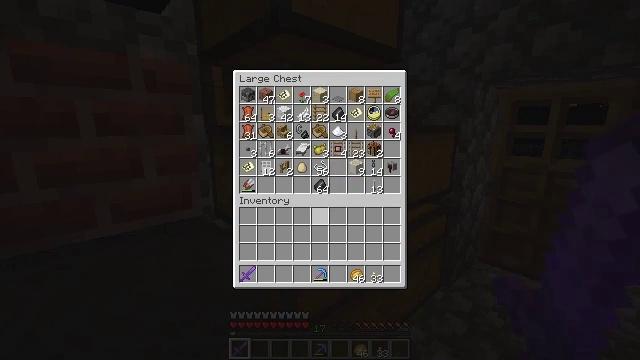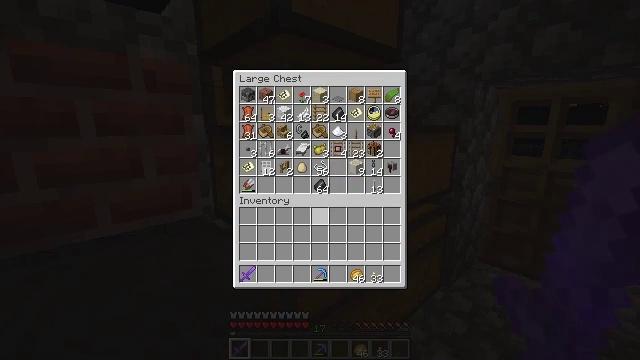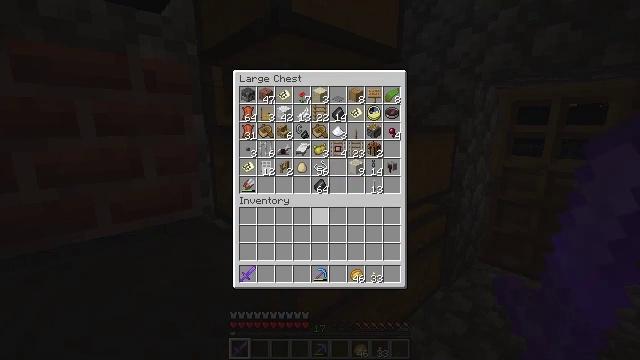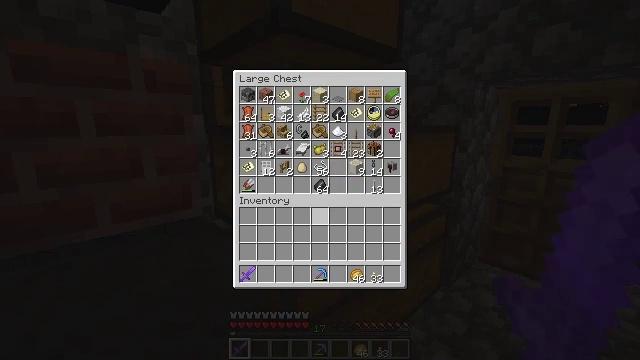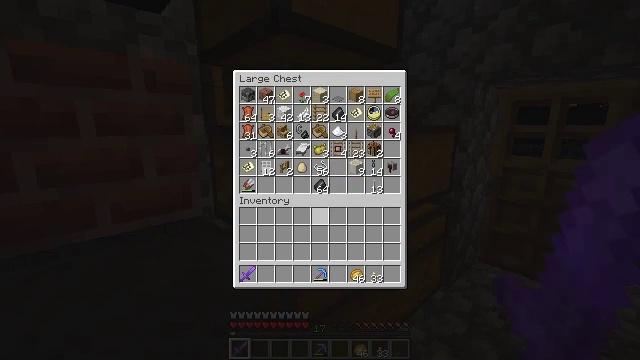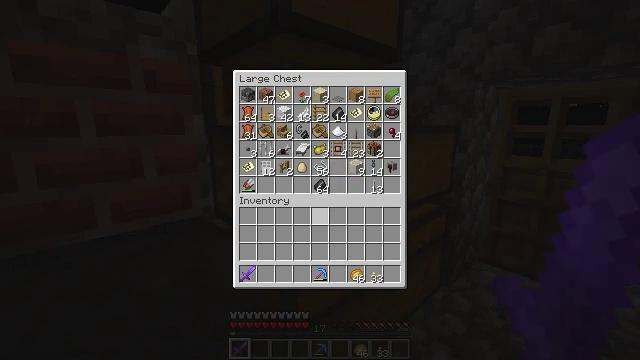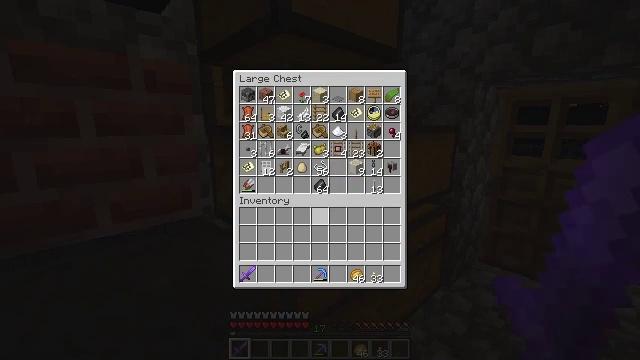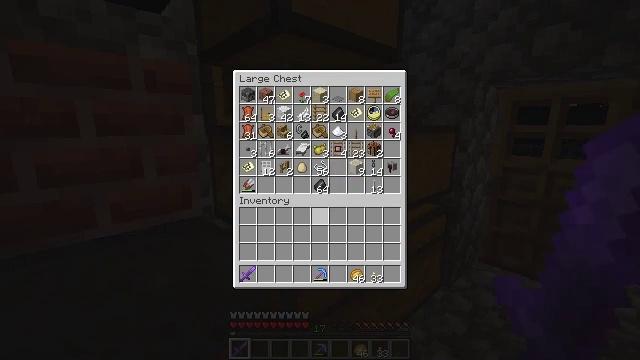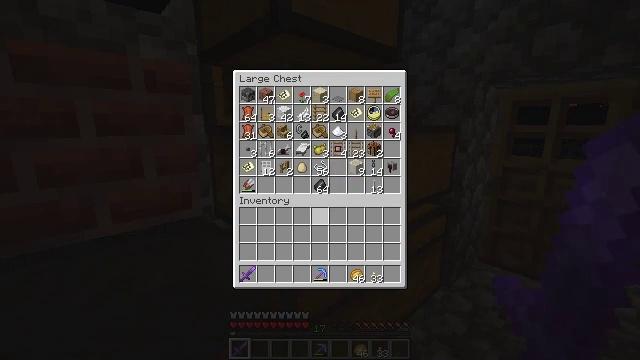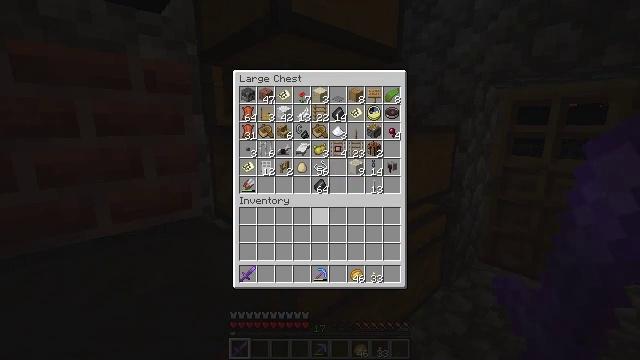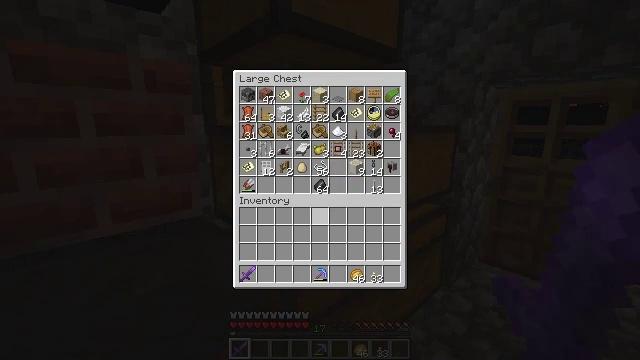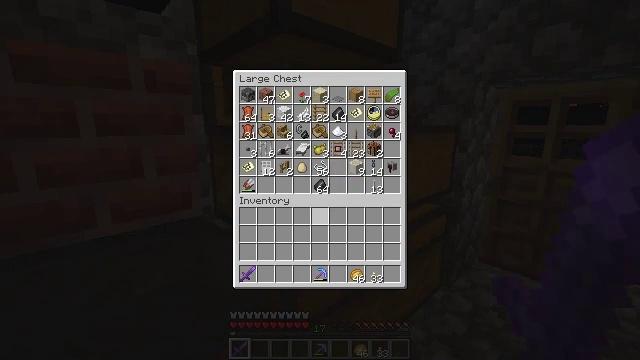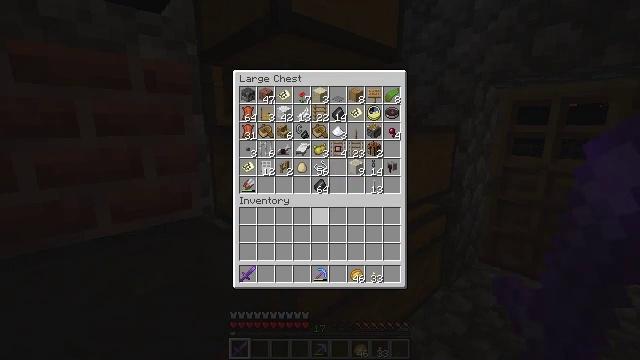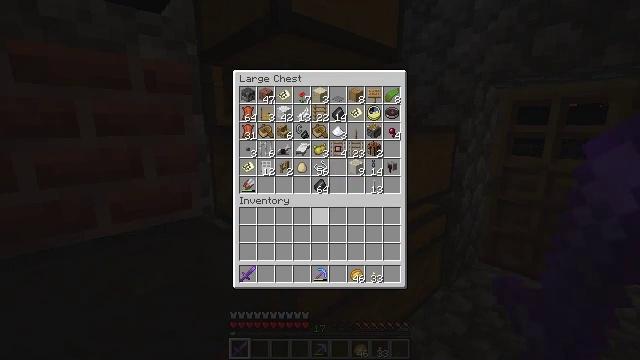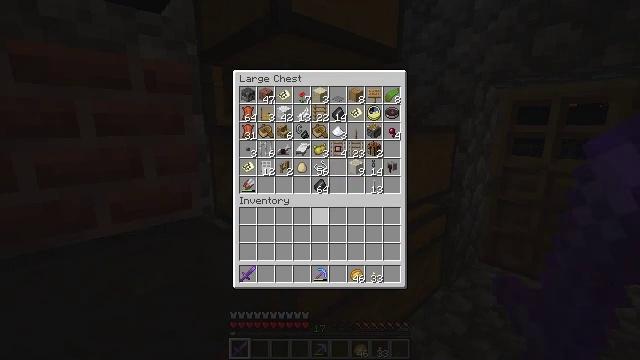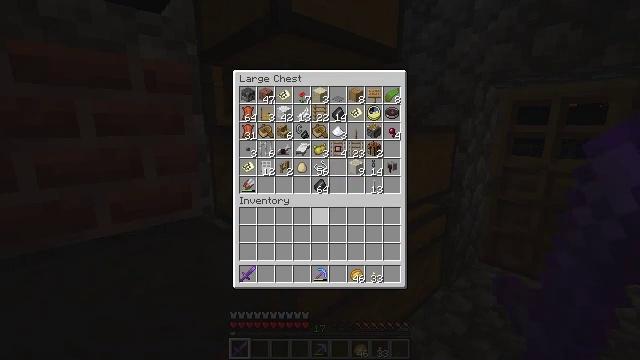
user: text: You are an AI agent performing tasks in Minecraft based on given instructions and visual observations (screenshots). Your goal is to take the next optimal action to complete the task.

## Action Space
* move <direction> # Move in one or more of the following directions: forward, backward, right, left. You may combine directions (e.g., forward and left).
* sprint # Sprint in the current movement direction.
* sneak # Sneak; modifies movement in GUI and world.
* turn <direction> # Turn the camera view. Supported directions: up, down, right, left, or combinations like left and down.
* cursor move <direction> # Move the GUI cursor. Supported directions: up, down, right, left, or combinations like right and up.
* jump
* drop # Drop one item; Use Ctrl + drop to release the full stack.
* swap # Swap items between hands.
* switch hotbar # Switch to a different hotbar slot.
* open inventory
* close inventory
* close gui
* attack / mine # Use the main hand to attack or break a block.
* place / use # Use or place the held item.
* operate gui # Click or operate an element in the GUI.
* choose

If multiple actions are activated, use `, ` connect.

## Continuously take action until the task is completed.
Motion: motion action
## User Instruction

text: Hunt the zombie.
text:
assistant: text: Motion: sneak, choose
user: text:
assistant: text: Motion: sneak, choose
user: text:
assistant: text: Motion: sneak
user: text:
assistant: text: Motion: sneak
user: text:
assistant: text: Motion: no_op
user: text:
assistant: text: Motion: no_op
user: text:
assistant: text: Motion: no_op
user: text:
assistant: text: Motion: no_op
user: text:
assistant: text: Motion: no_op
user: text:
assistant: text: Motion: no_op
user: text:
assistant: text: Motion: no_op
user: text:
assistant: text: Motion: no_op
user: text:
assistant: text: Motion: no_op
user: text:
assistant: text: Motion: no_op
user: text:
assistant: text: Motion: no_op
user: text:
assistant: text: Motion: no_op
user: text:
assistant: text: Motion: close gui
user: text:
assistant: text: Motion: no_op
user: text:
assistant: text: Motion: no_op
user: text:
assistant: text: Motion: no_op
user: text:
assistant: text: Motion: no_op
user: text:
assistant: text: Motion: no_op
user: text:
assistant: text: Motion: no_op
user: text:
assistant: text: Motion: no_op
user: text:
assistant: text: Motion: no_op
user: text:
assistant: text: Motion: no_op
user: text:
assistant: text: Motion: no_op
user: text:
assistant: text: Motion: no_op
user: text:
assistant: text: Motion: no_op
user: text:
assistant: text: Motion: no_op